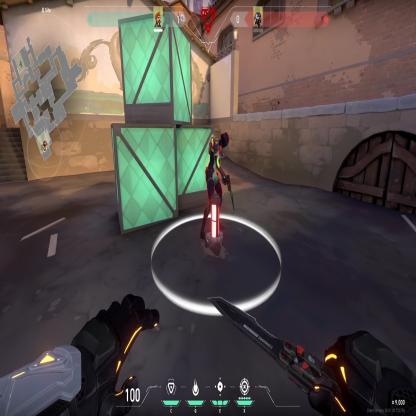
Label: planted spike ; enemy